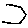
Label: hexagon